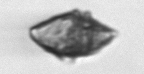
Label: Kryptoperidinium_triquetrum